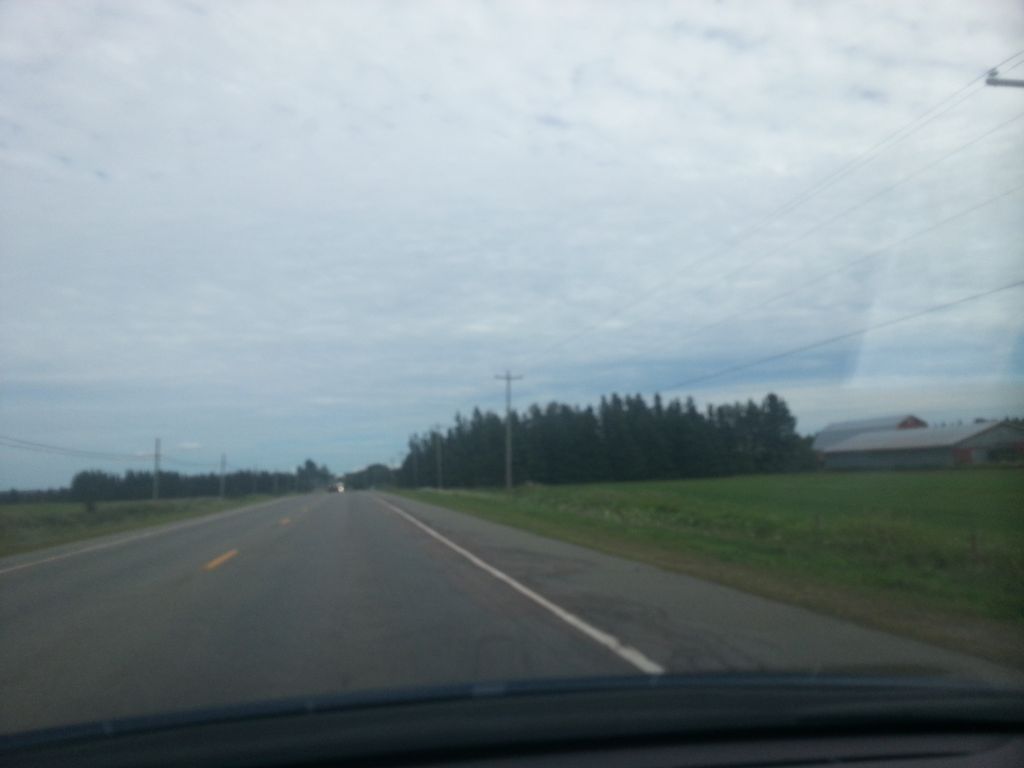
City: charlottetown